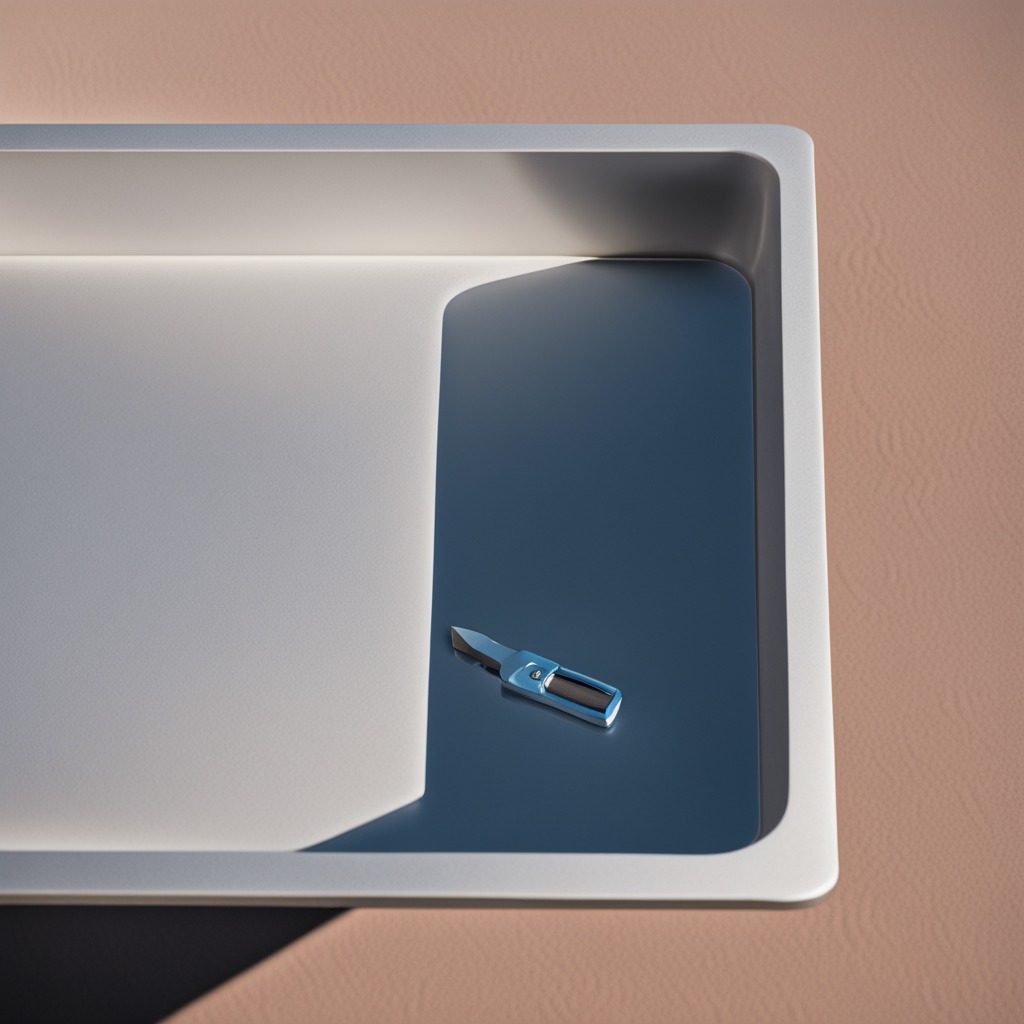
A utility knife is lying on a clean utility table in a temporary outdoor tool station.